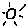
Label: sun